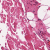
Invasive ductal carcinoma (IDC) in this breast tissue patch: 0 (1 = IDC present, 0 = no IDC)